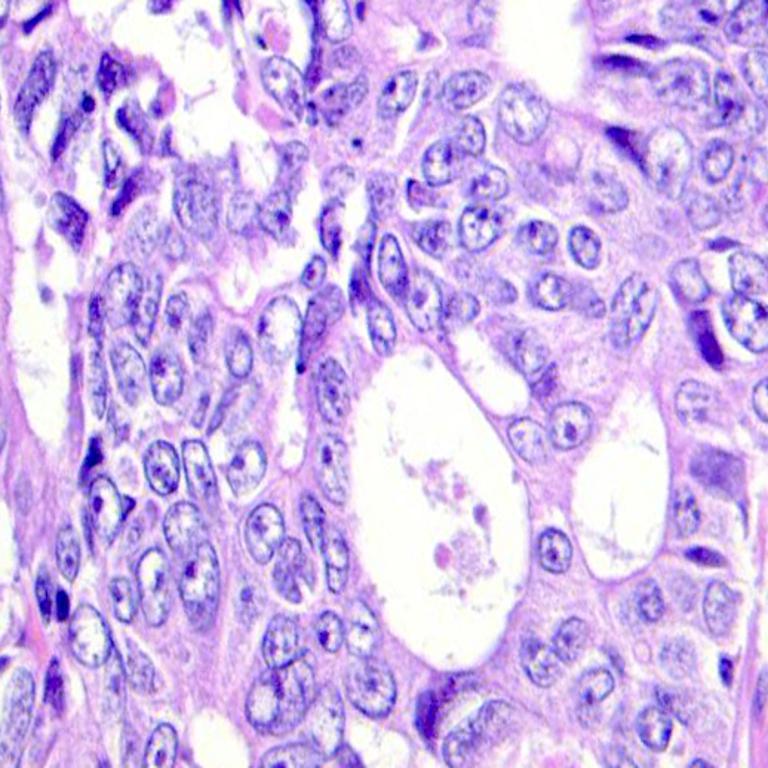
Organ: colon
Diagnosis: adenocarcinomas